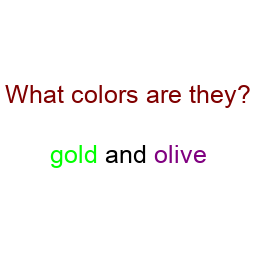
Color: lime, purple
Color name shown: gold, olive
Background color: white
Question text color: maroon